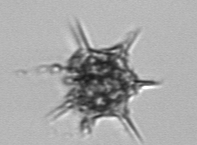
Label: Dictyocha